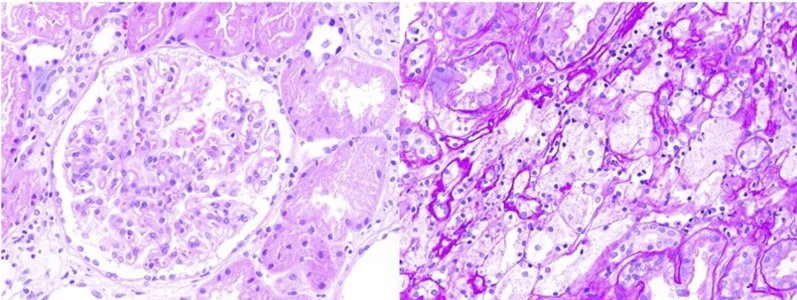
Light microscopic view of renal biopsy of the reported patient.
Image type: pathology (h&e)